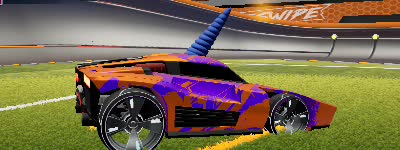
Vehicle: breakout